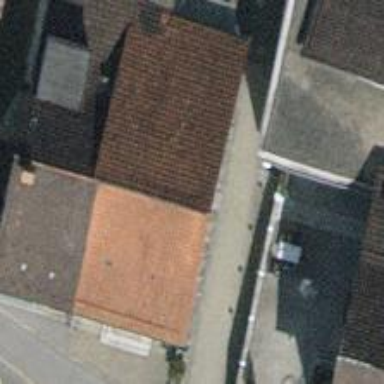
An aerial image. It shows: Terrace building.